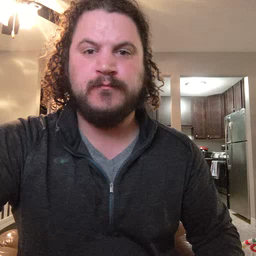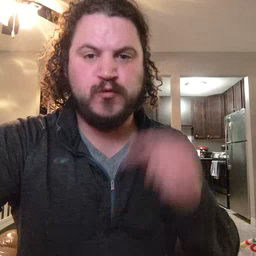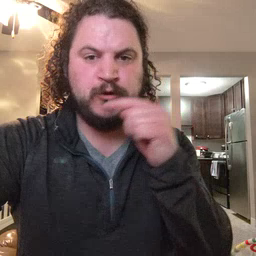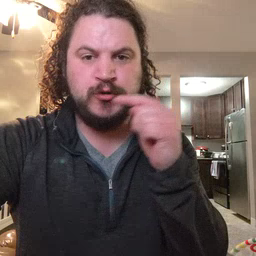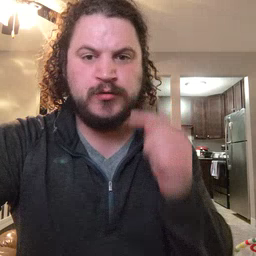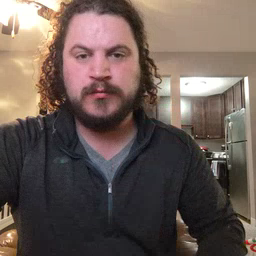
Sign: toothbrush